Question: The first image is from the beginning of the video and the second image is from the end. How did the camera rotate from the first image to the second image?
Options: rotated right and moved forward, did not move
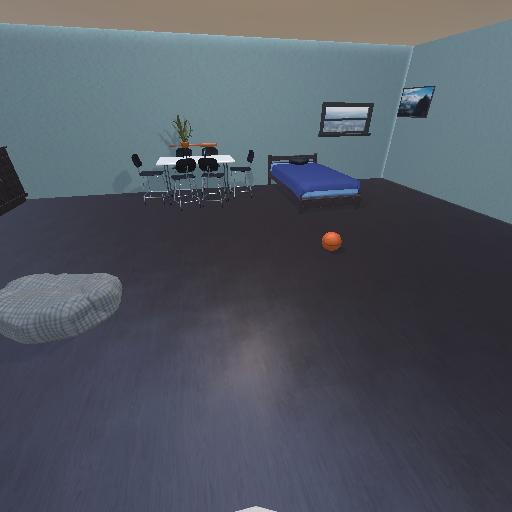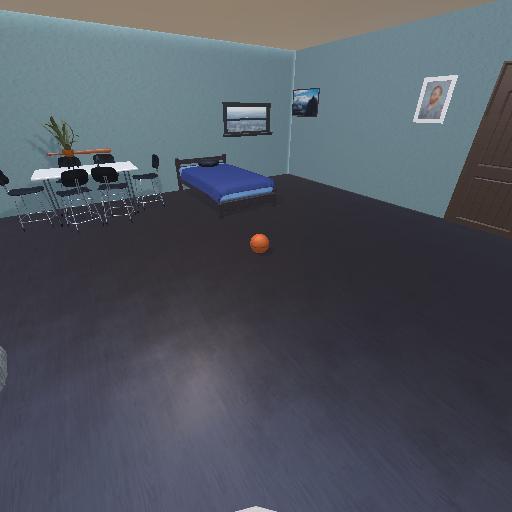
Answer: rotated right and moved forward